Interaction volume radius: 10 \u00c5
Interaction volume height: 40 \u00c5
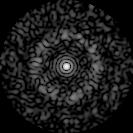
Disorder parameter: 0.8338